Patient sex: M
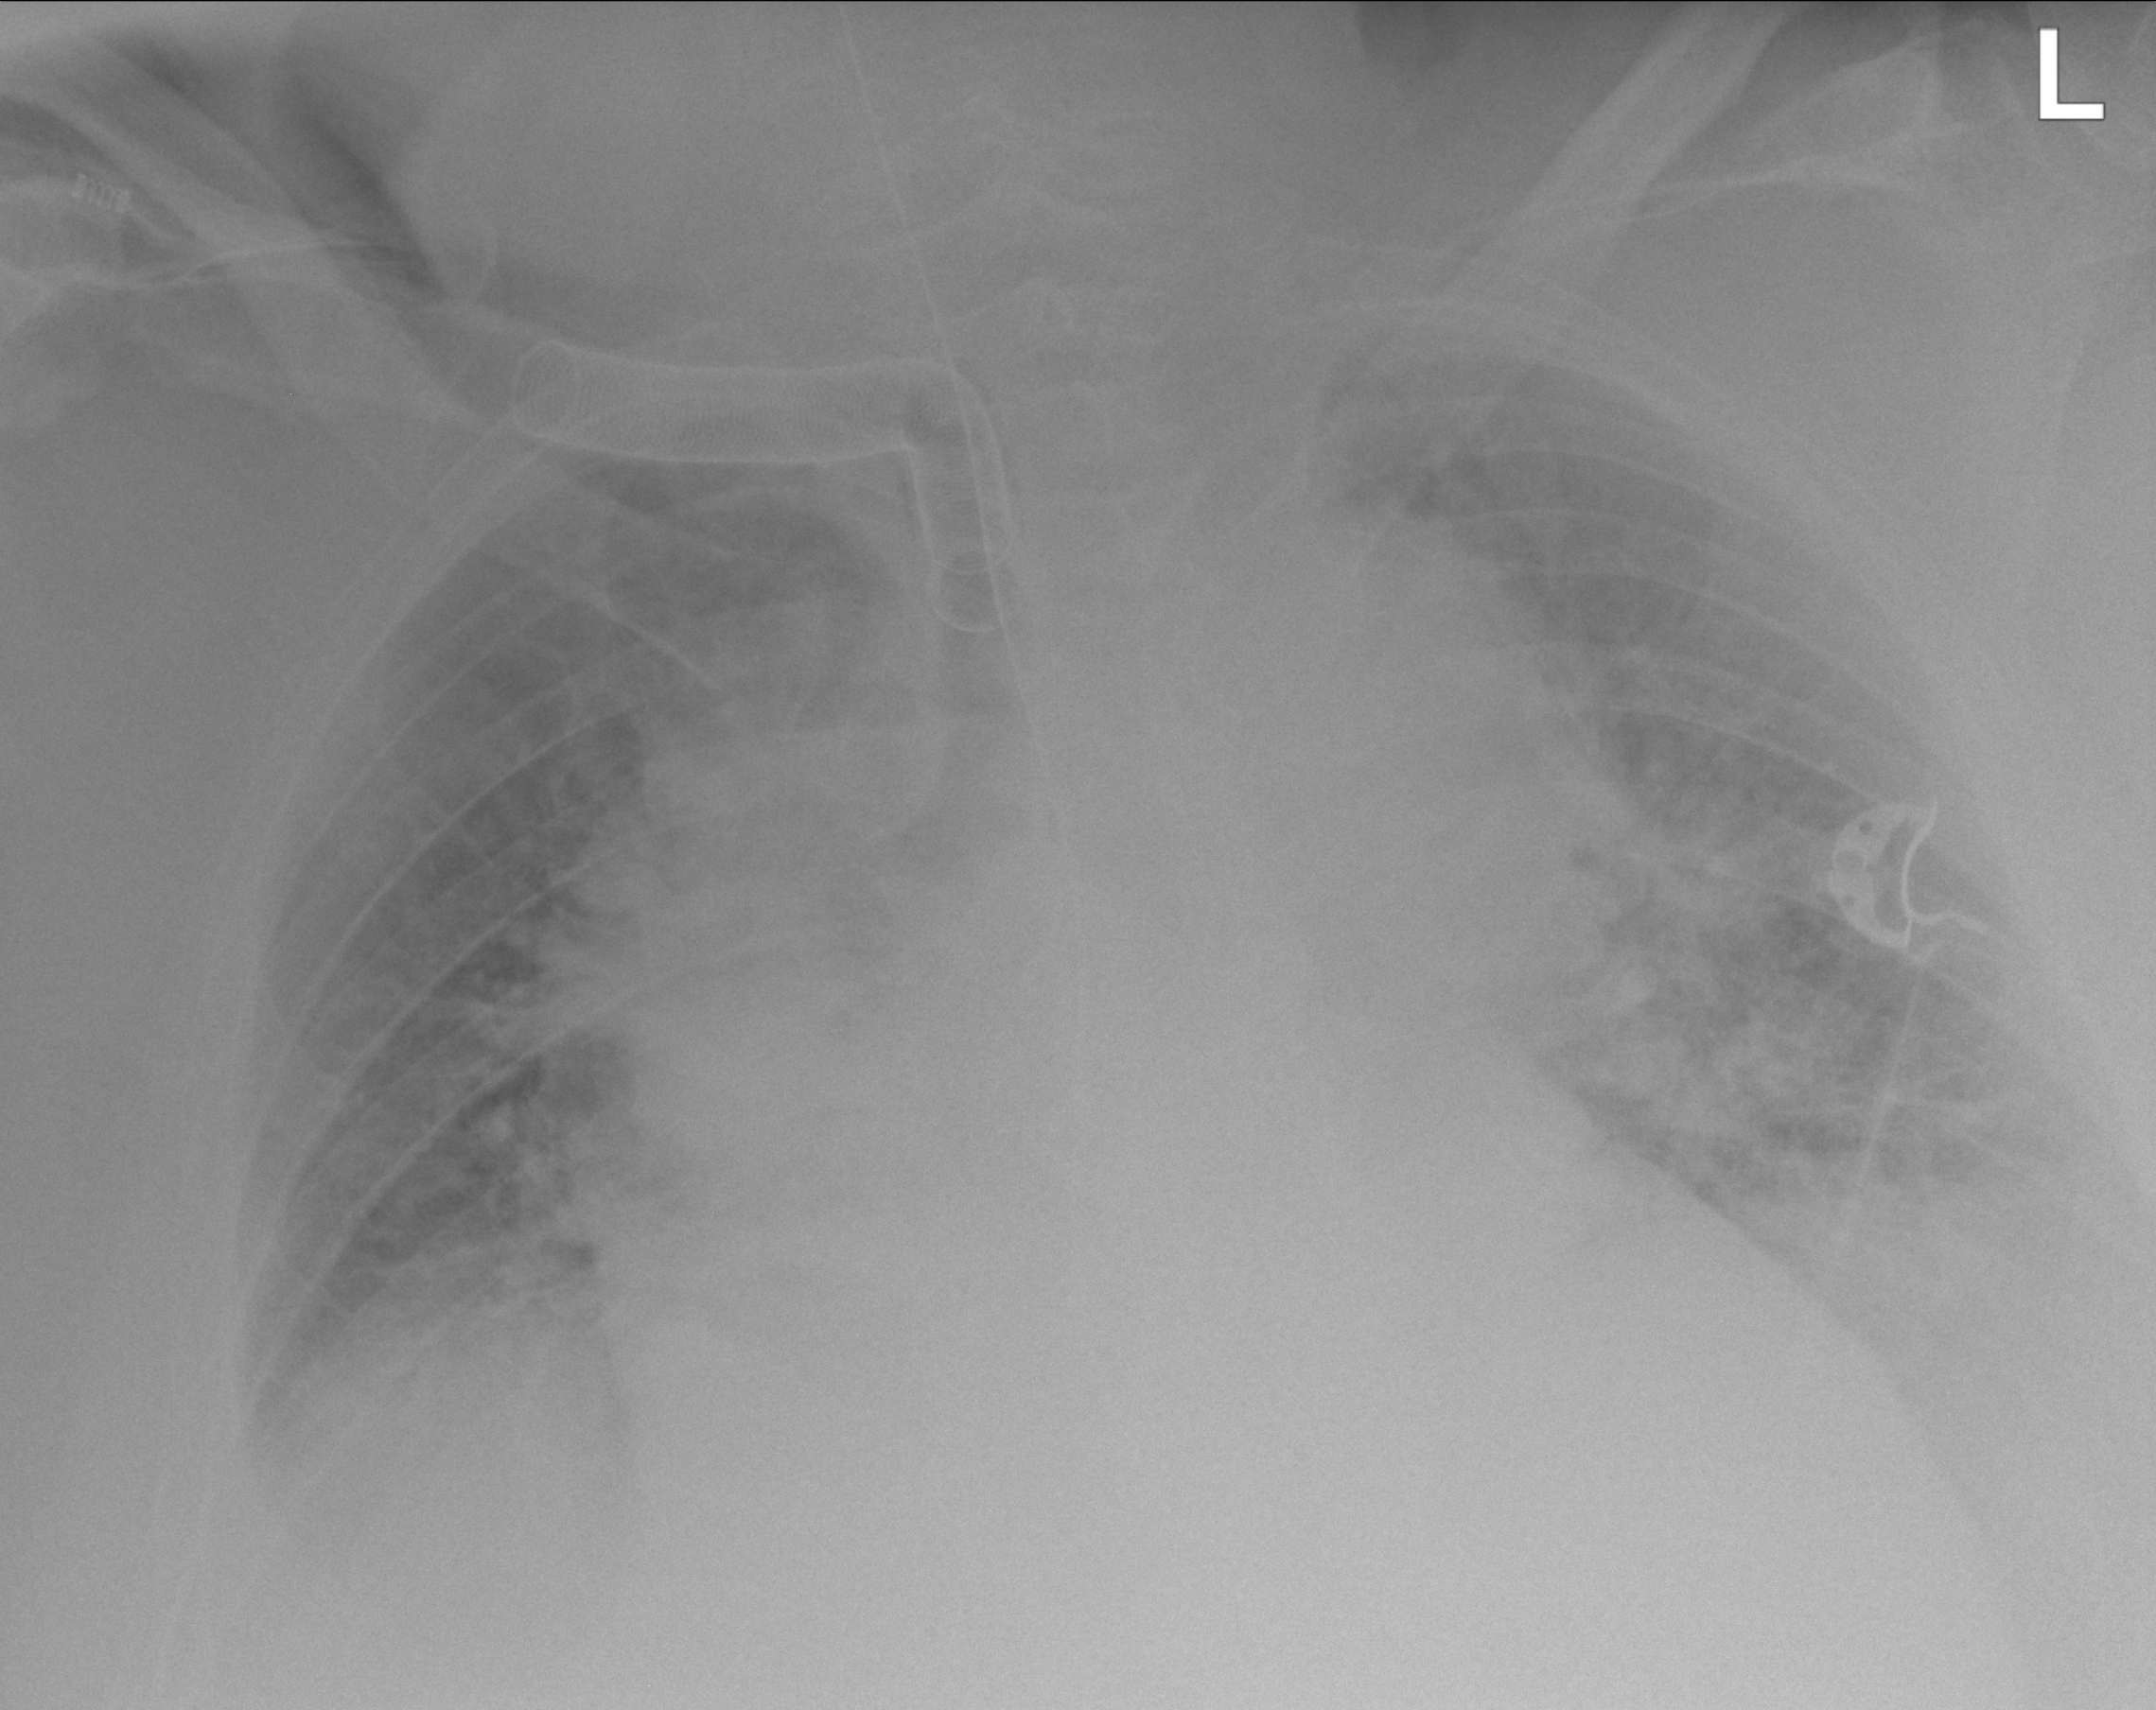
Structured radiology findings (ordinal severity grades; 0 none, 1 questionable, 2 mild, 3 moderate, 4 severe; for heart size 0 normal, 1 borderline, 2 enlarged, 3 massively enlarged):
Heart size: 3
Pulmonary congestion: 2
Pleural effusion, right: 2
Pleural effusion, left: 2
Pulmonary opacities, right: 1
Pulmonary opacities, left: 1
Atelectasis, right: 2
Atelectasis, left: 3